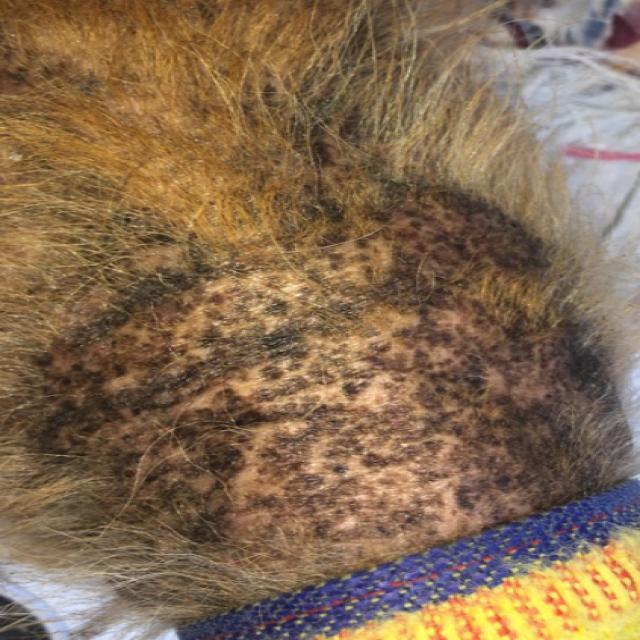
Canine demodicosis (Demodex mange) — caused by Demodex canis mites. Presents with alopecia, follicular papules, pustules, and comedones. Often localized on face and forelimbs.